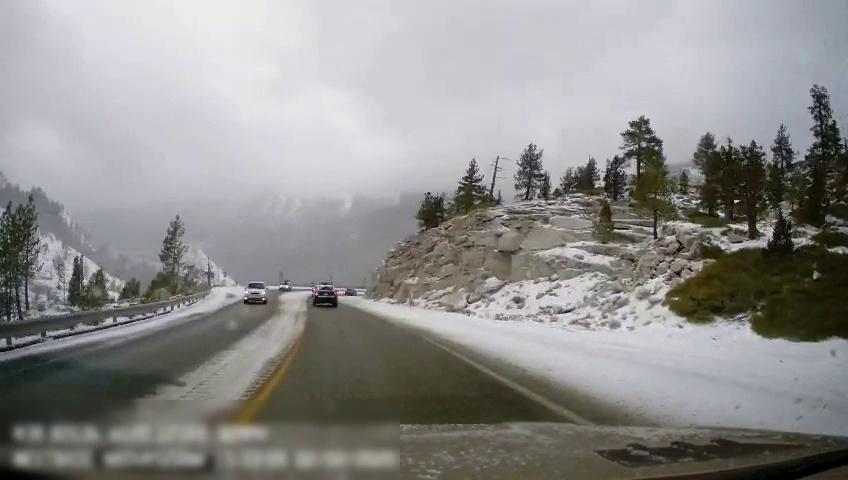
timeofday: Day
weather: Snowy
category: Drivable Space
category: Vehicles | SUV
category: Vehicles | SUV
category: Vehicles | Car
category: Lanes | Current Lane
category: Lanes | Current Lane